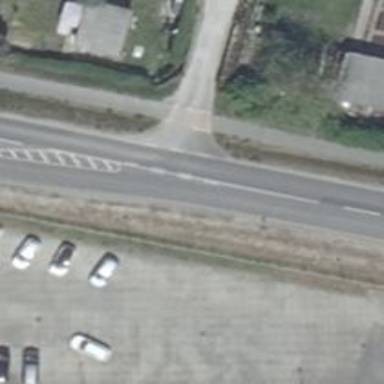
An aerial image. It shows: Secondary road with asphalt surface.